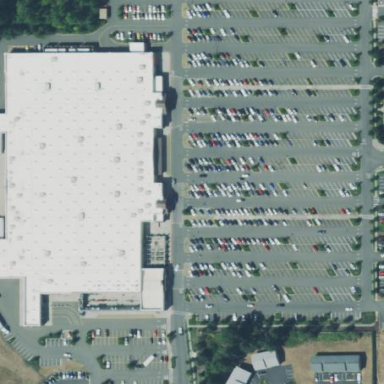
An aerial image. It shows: Retail area.